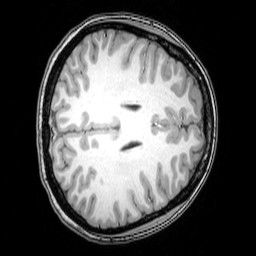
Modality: T1w
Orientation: axial
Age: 24
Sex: female
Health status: healthy
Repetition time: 0.081 s
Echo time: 0.037 s